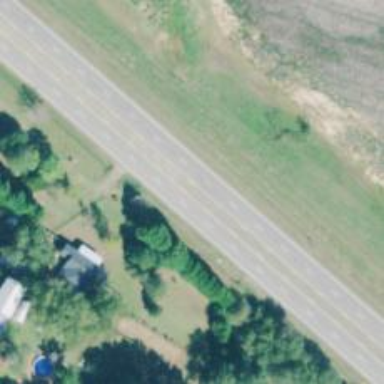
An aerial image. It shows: Abandoned road.